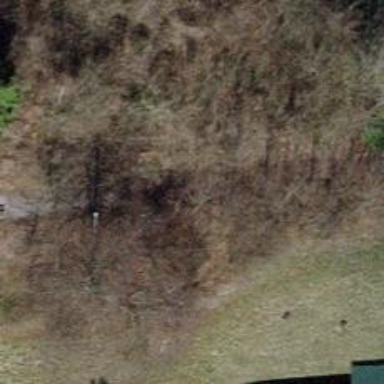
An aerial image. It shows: Dirt path.